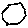
Label: hexagon